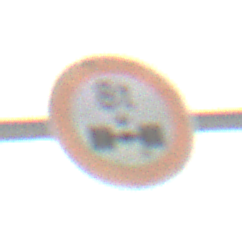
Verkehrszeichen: TatsaechlicheAchslast
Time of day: MorningAfternoon
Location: Outdoor (Nature)
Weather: Overcast
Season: Winter
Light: Natural